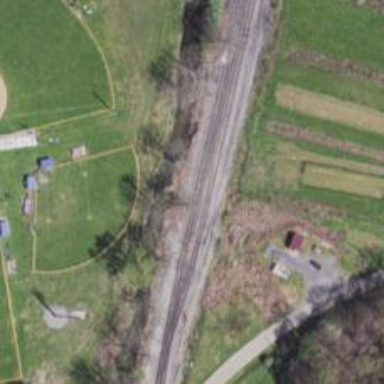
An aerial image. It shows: Railway track.